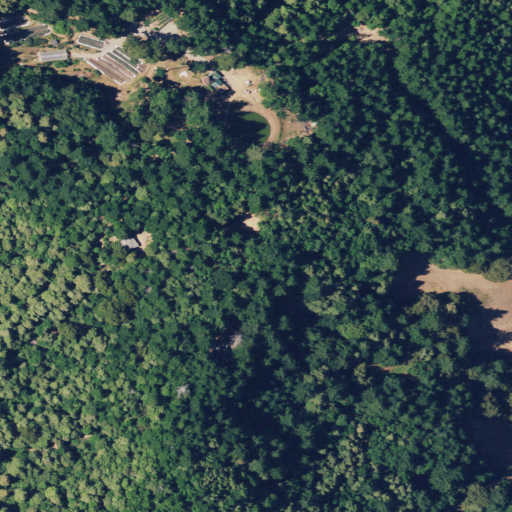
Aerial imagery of ridge(s) in California named Jewett Ridge containing evergreen forest, deciduous forest, open development, shrub, grassland, mixed forest, and medium intensity development